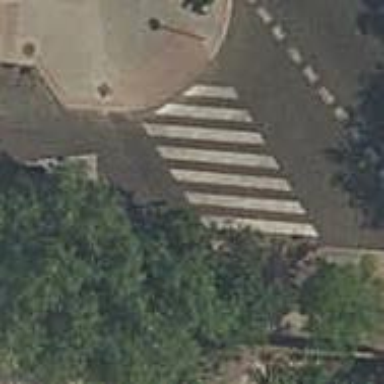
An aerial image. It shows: Uncontrolled zebra crossing on the road.